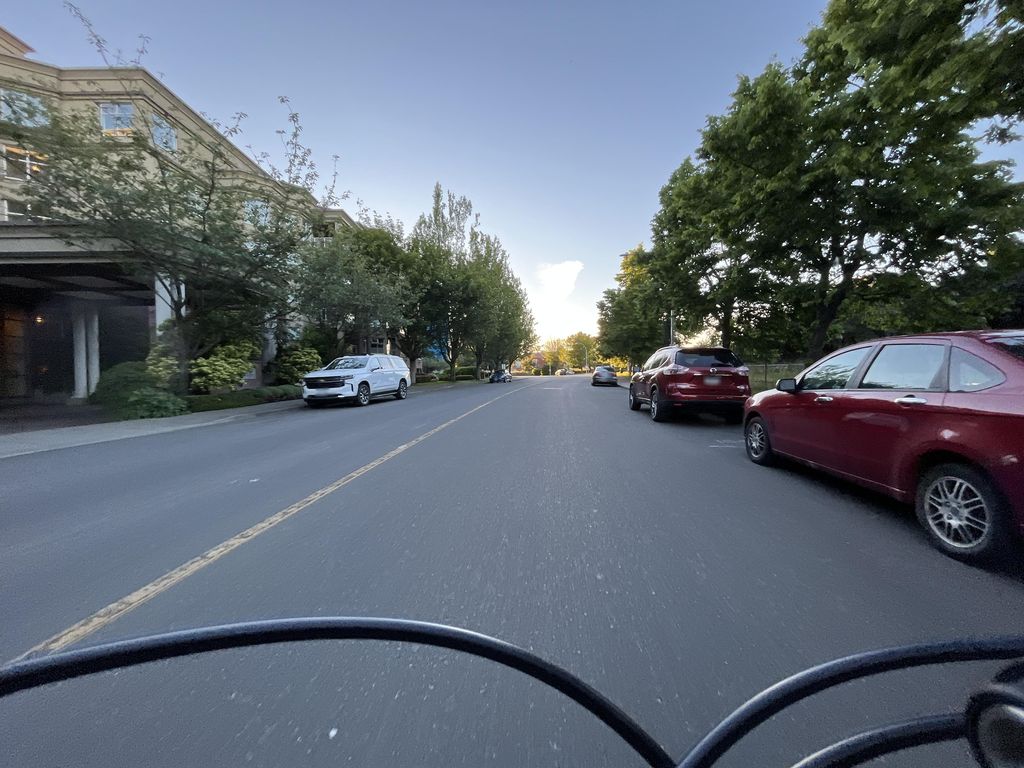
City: victoria